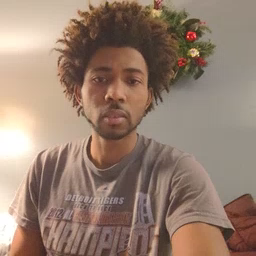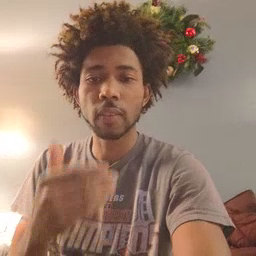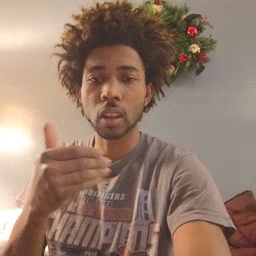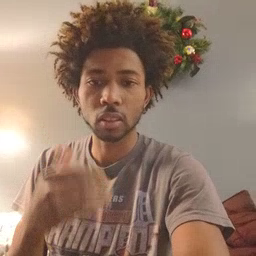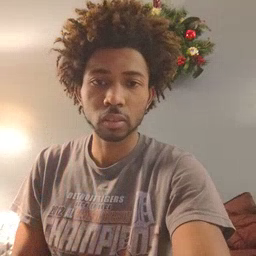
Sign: before